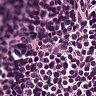
Metastatic tissue present: no